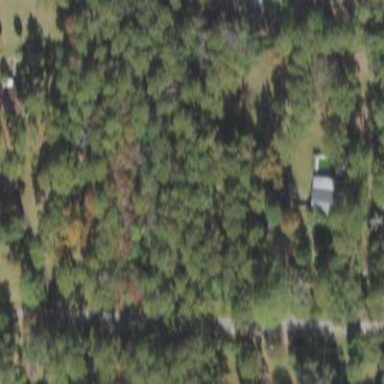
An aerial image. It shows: Needle-leaved woodland.